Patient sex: M
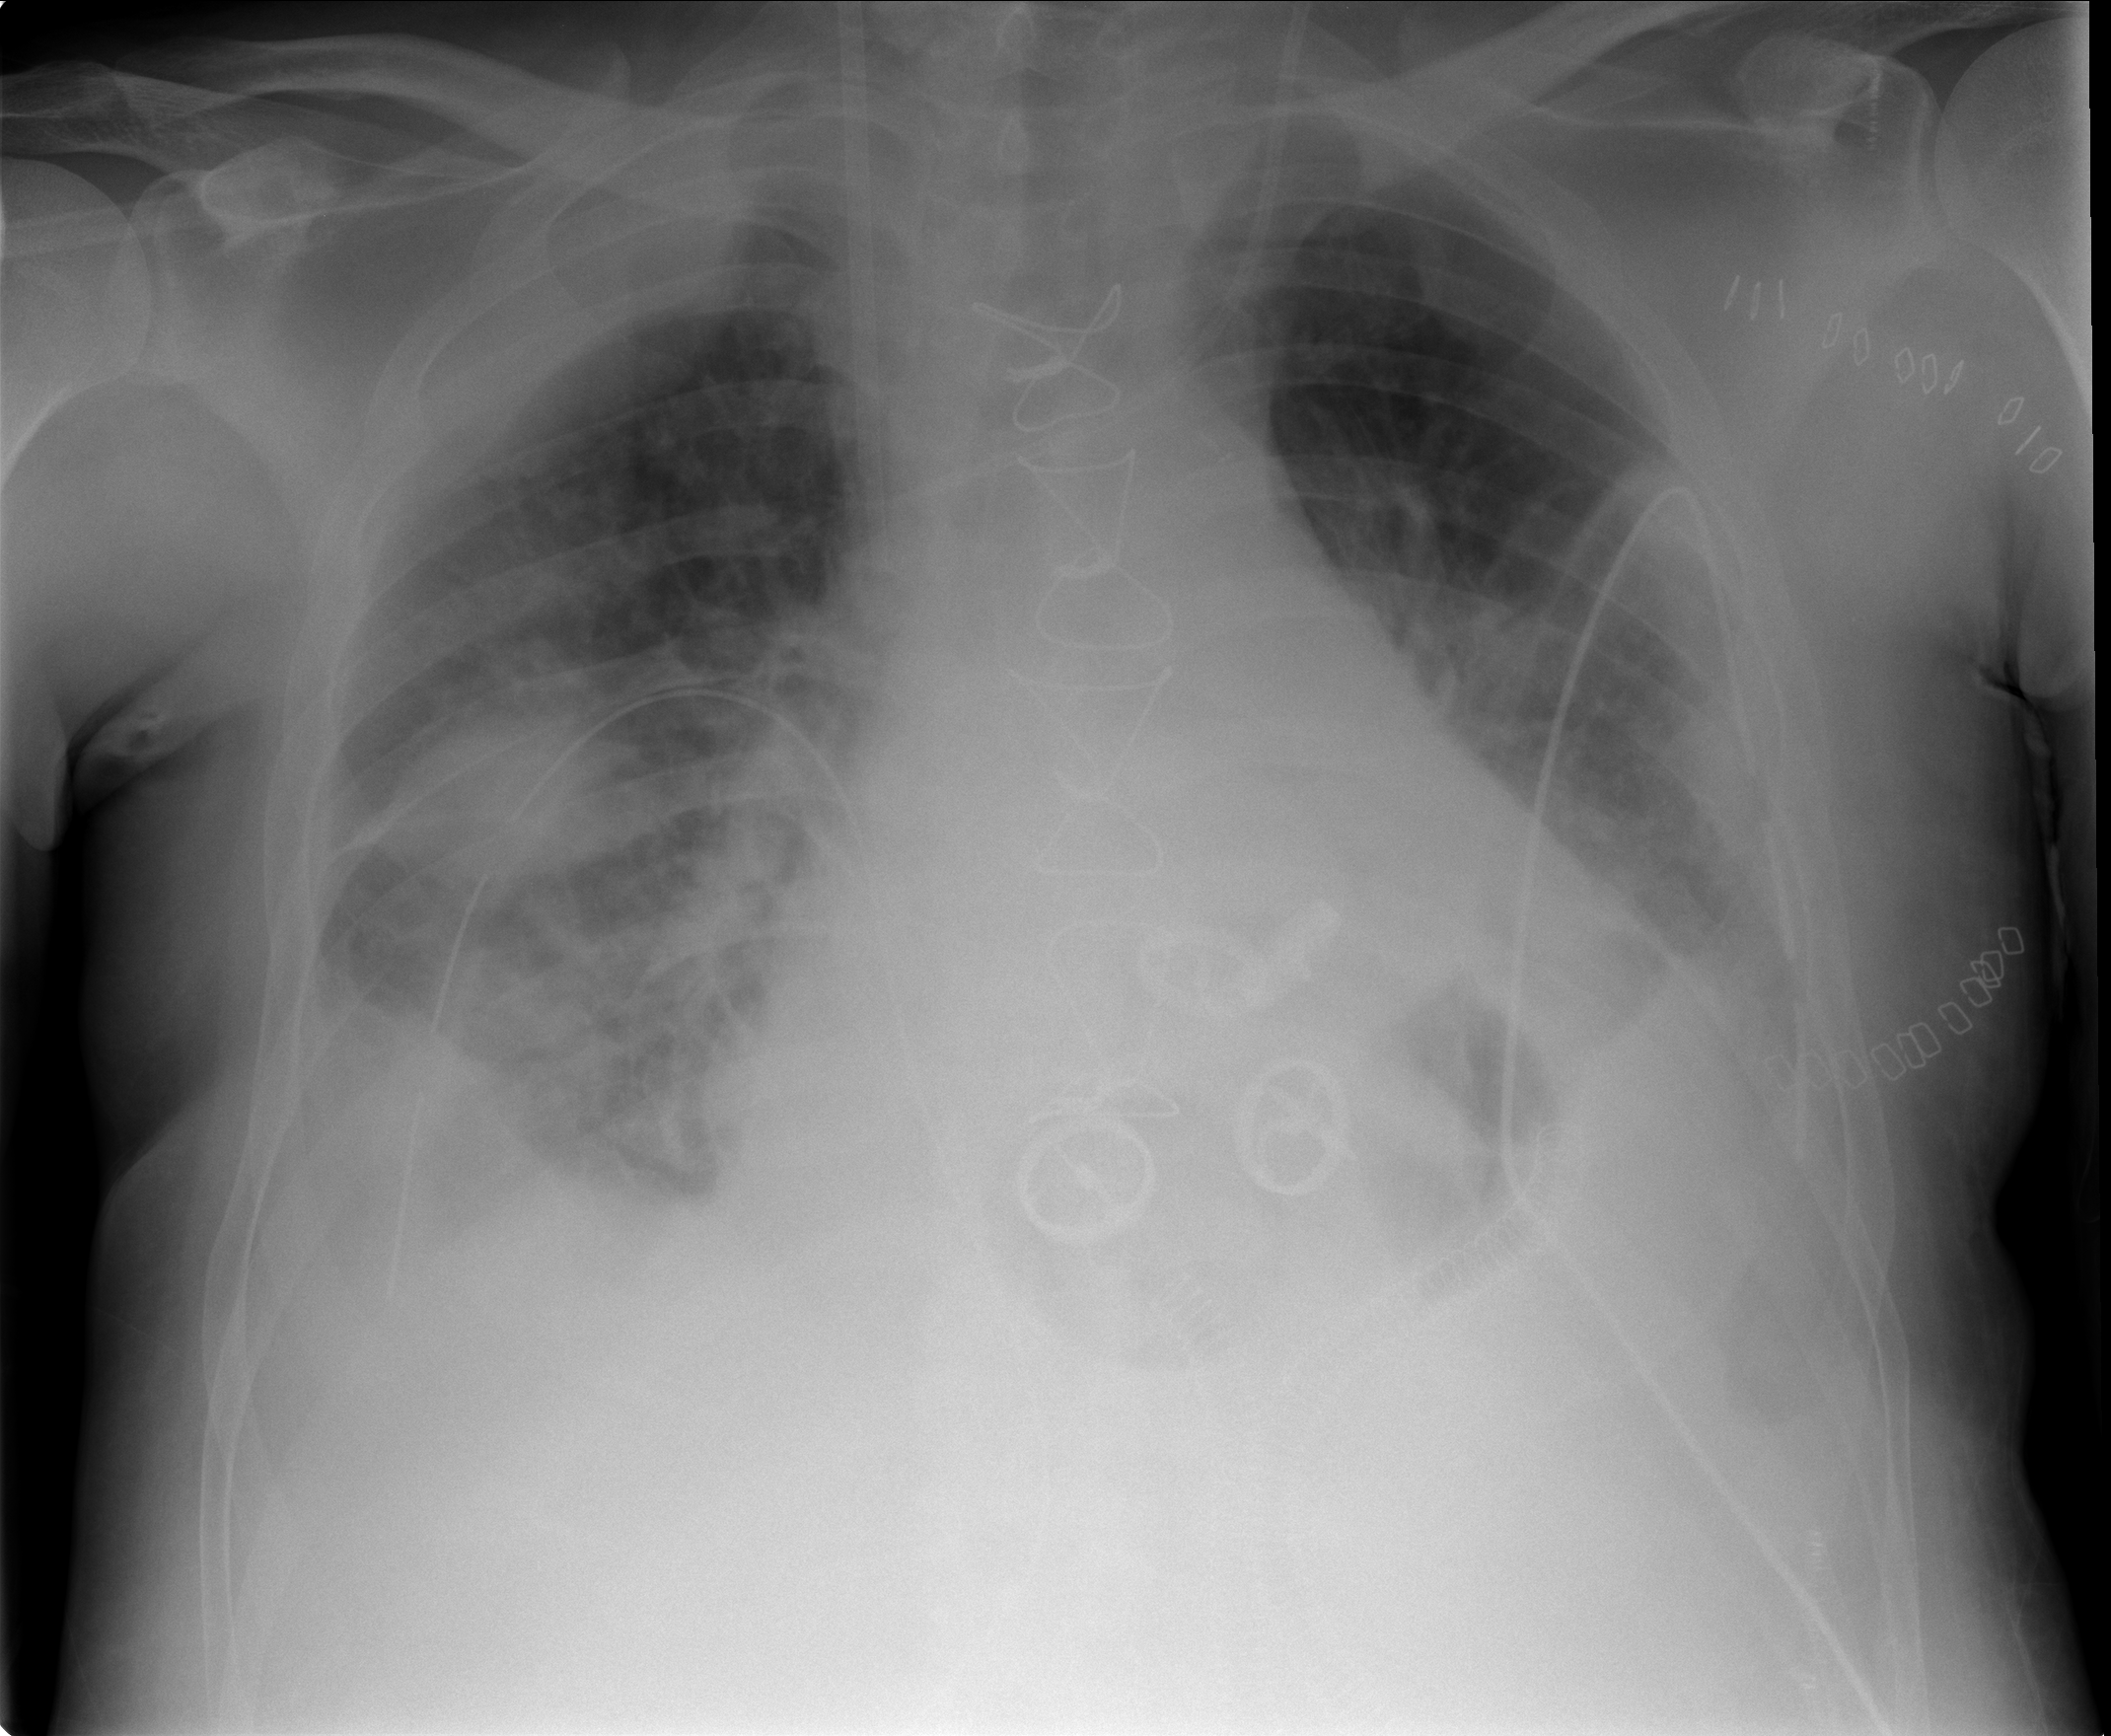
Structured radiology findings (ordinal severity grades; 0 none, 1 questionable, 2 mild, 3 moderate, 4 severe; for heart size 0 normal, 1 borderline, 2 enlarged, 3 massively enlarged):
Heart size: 2
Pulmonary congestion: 2
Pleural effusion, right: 3
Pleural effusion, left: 2
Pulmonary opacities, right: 3
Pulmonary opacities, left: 2
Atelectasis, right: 3
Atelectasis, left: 2